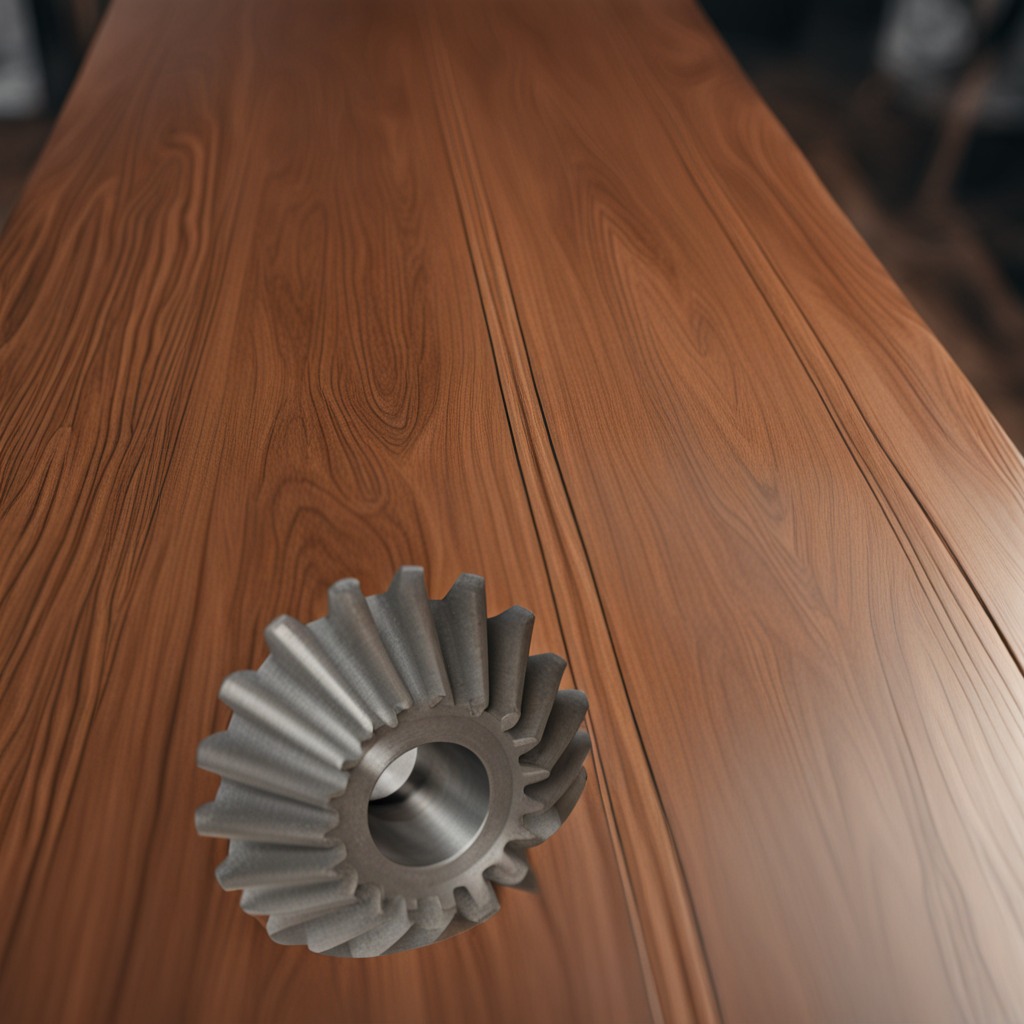
A steel gear with teeth is lying on a wooden table in a carpentry studio.